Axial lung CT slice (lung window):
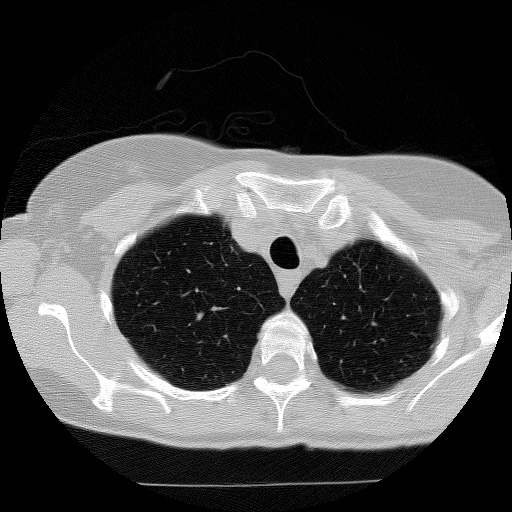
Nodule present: no